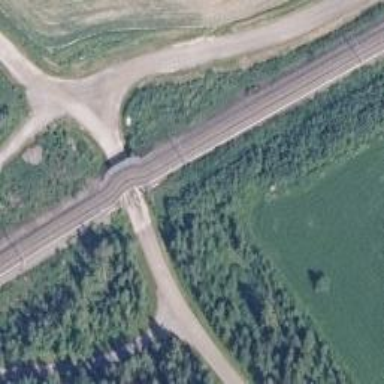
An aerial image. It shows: Bridge carrying continuous electrified railway tracks with contact line.